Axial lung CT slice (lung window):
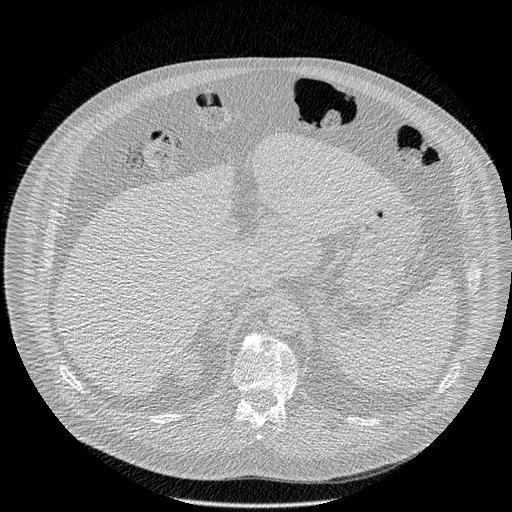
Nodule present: no